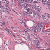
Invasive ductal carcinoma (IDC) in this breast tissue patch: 1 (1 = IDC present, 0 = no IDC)